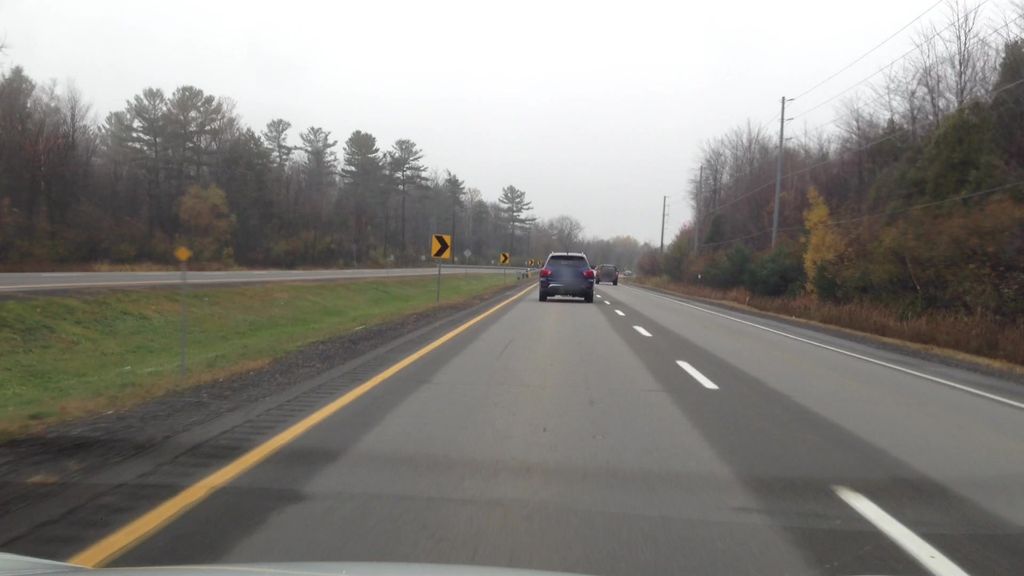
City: ottawa-gatineau